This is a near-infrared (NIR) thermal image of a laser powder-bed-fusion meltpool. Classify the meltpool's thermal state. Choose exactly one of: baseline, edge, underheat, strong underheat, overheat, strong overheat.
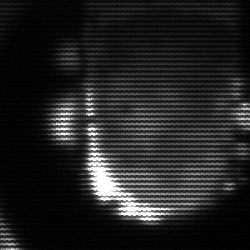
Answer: baseline